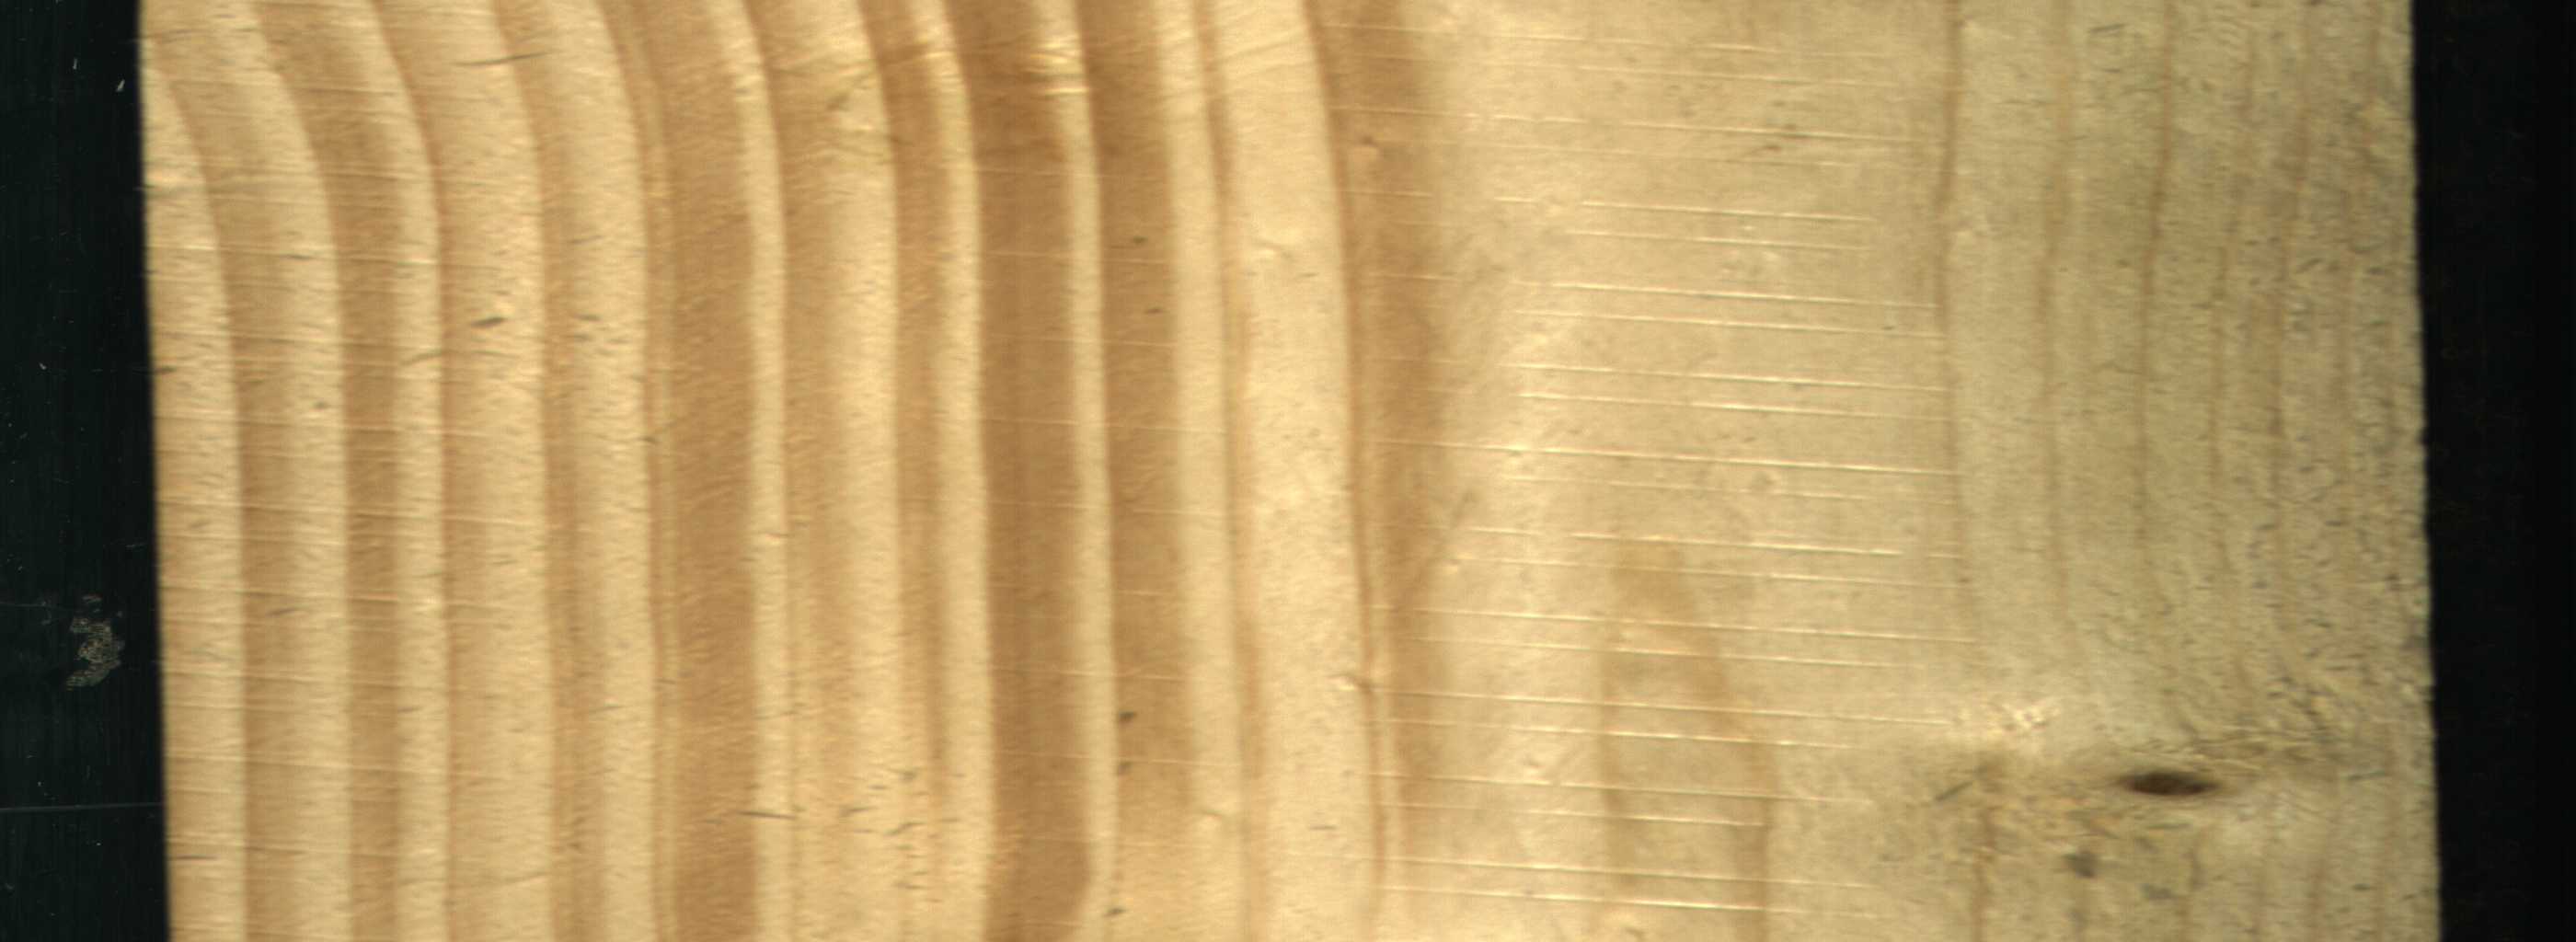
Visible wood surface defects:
Live_Knot